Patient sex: F
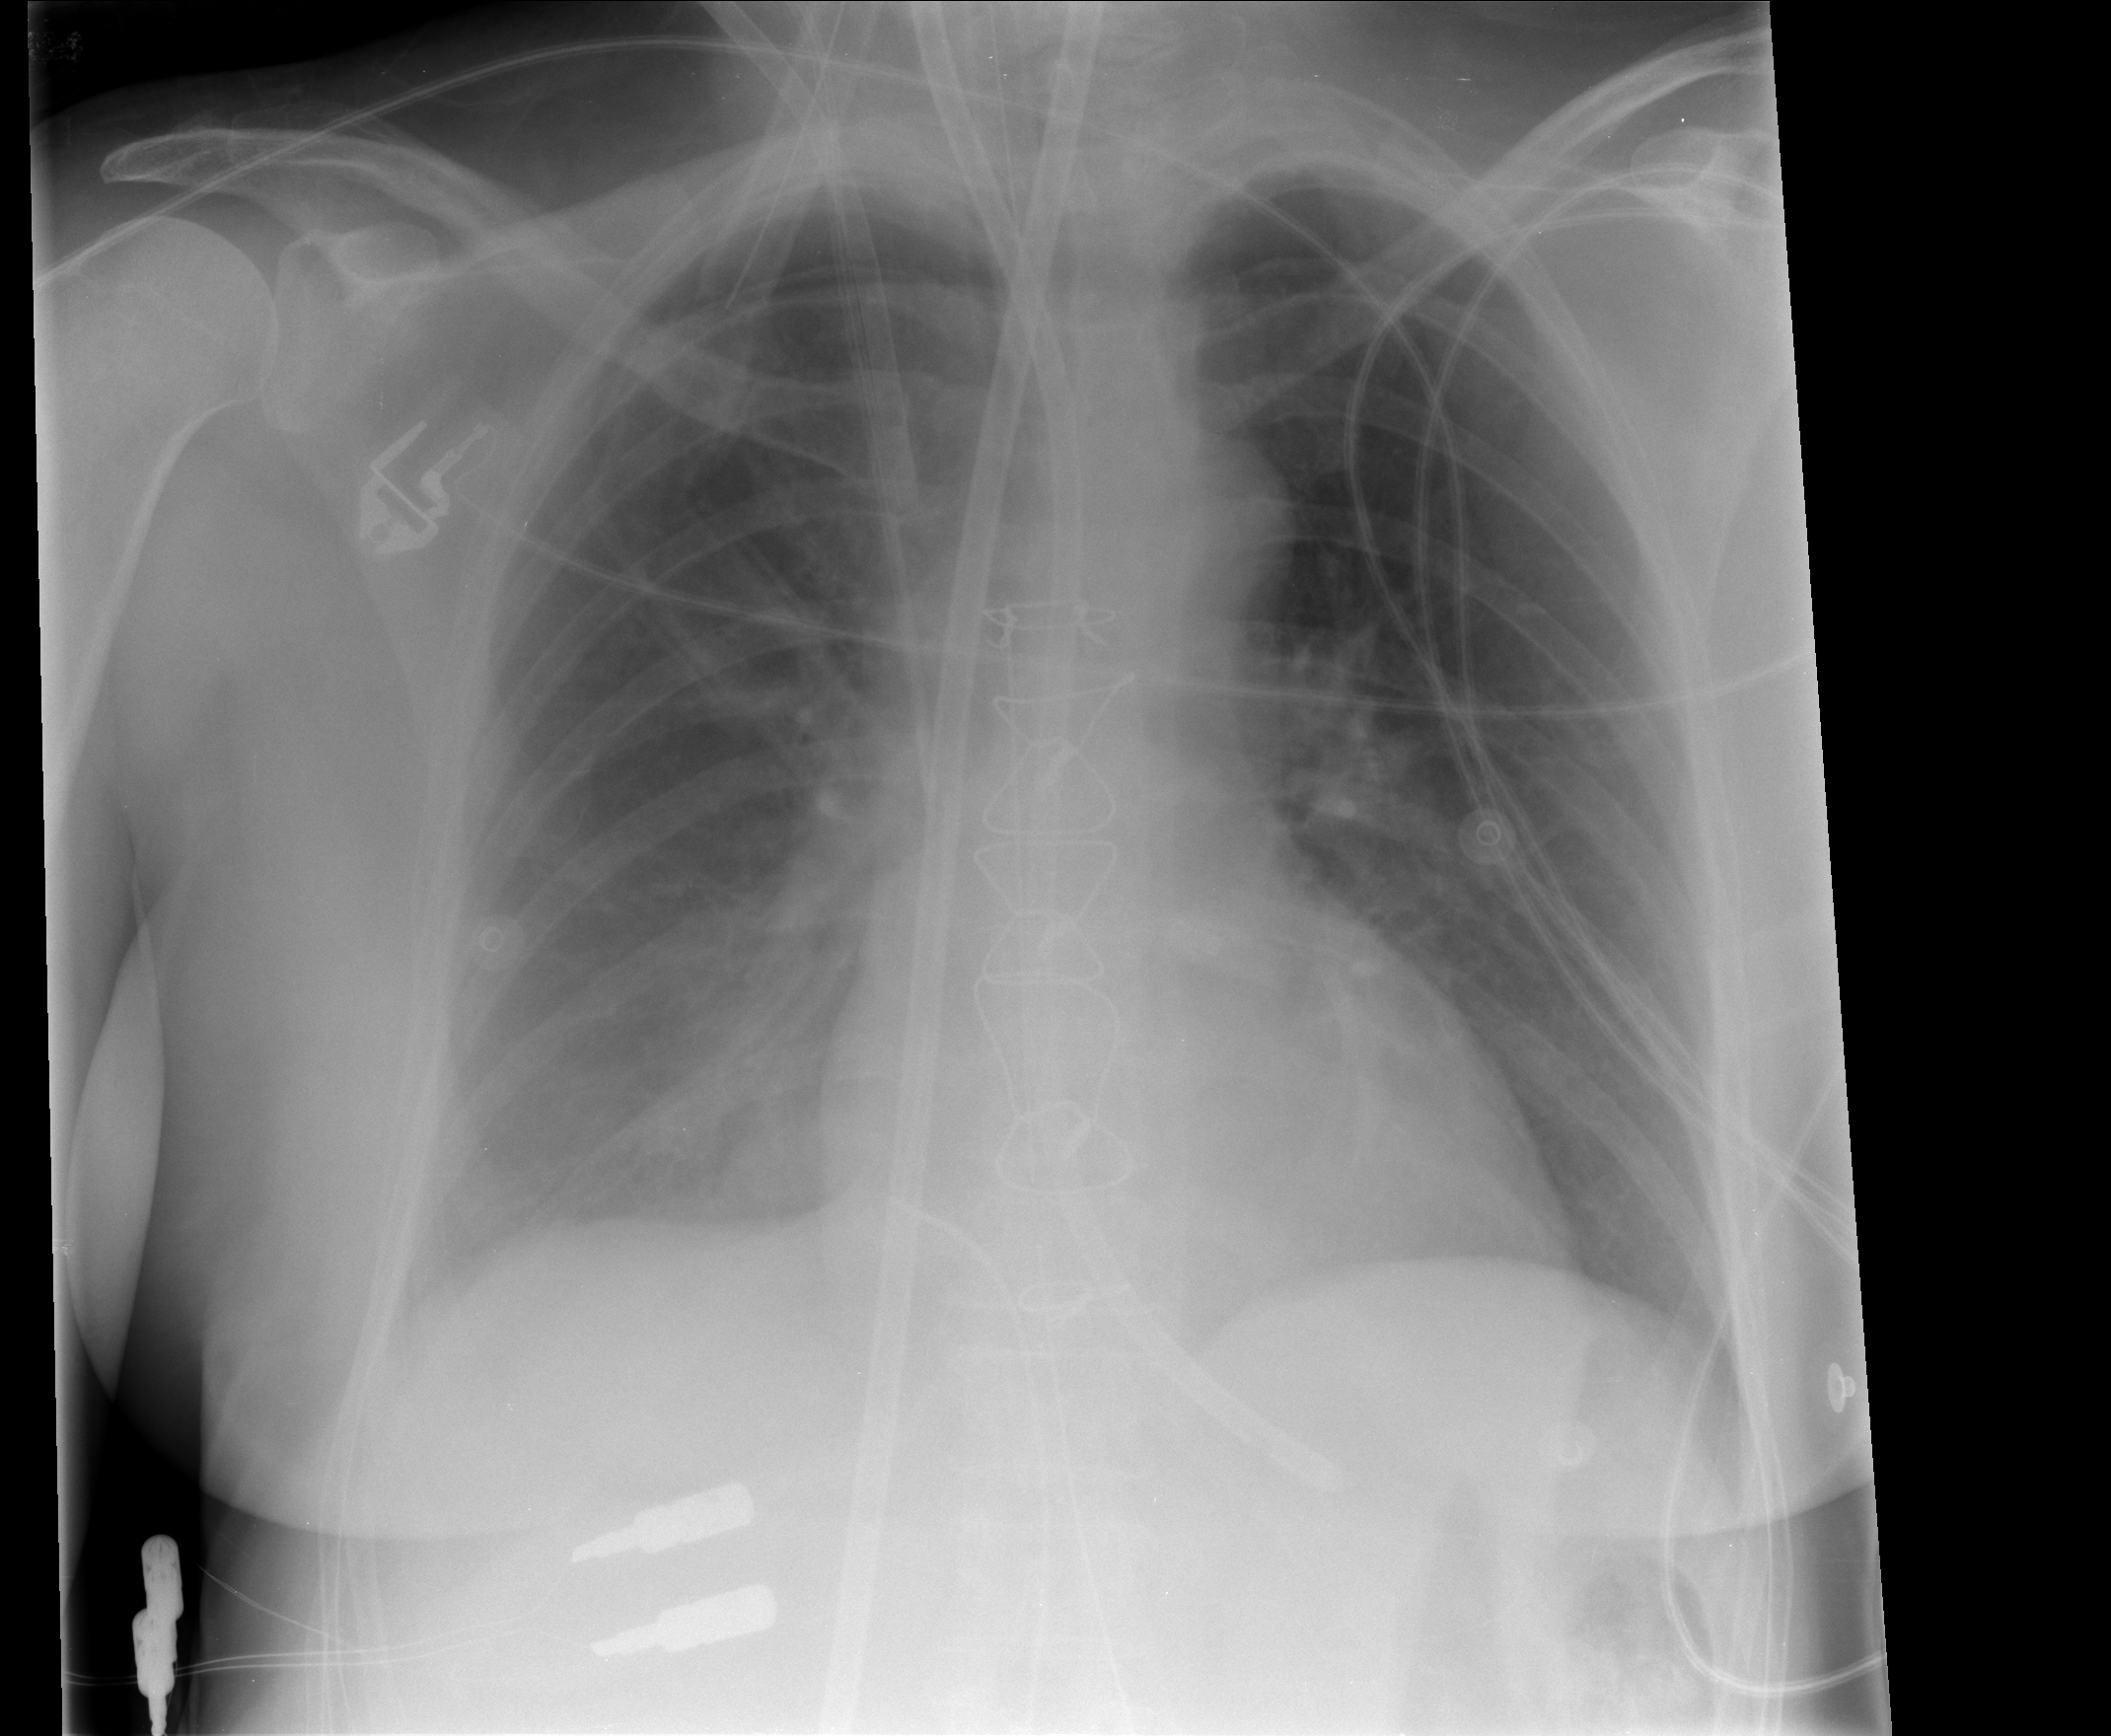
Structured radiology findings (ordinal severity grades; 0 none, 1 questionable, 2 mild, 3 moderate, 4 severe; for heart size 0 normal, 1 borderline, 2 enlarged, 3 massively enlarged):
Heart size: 0
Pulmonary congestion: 0
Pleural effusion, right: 2
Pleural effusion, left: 0
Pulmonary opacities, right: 0
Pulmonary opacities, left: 0
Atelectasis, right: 0
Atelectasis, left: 0